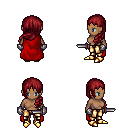
a pixel art fantasy rpg character, female body template, human, dark skin, red cape, gold greaves, brunette left-swept hairstyle, metal gloves, gold boots, dagger, four views (front, back, left, right), 2x2 character sprite sheet, small pixel art, hard edges, no anti-aliasing